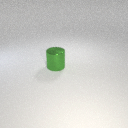
large green metal cylinder